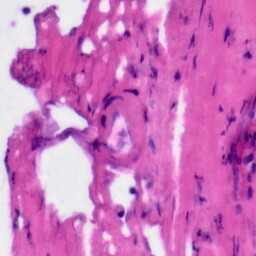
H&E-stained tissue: Tonsil